Question: I am working on this <URL>.
I already convert the sentiment from numeric to its character description (i.e. 0 will be Neutral, 1 will be Pro, -1 will be Anti)
'''
import pandas as pd
import seaborn as sns
import matplotlib.pyplot as plt
tweets_df = pd.read_csv('twitter_sentiment_data.csv')
tweets_df.loc[tweets_df['sentiment'] == 0, 'twt_sentiment'] = 'Neutral'
tweets_df.loc[tweets_df['sentiment'] == -1, 'twt_sentiment'] = 'Anti'
tweets_df.loc[tweets_df['sentiment'] == 1, 'twt_sentiment'] = 'Pro'
tweets_df = tweets_df.drop(['sentiment'], axis=1)
# display(tweets_df.head())
message tweetid twt_sentiment
0 @tiniebeany climate change is an interesting hustle as it was global warming but the planet stopped warming for 15 yes while the suv boom 792927353886371840 Anti
1 RT @NatGeoChannel: Watch #BeforeTheFlood right here, as @LeoDiCaprio travels the world to tackle climate change https://toco/LkDehj3tNn htt... 793124211518832641 Pro
2 Fabulous! Leonardo #DiCaprio's film on #climate change is brilliant!!! Do watch. https://toco/7rV6BrmxjW via @youtube 793124402388832256 Pro
3 RT @Mick_Fanning: Just watched this amazing documentary by leonardodicaprio on climate change. We all think this... https://toco/kNSTE8K8im 793124635873275904 Pro
4 RT @cnalive: Pranita Biswasi, a Lutheran from Odisha, gives testimony on effects of climate change &amp; natural disasters on the po... 793125156185137153 NaN
'''
I want to create a graph with subplot that show the sentiment in value and percentage. The code I tried:
'''
sns.set(font_scale=1.5)
style.use("seaborn-poster")
fig, axes = plt.subplots(1, 2, figsize=(20, 10), dpi=100)
sns.countplot(tweets_df["twt_sentiment"], ax=axes[0])
labels = list(tweets_df["twt_sentiment"].unique())
axes[1].pie(tweets_df["twt_sentiment"].value_counts(),
autopct="%1.0f%%",
labels=labels,
startangle=90,
explode=tuple([0.1] * len(labels)))
fig.suptitle("Distribution of Tweets", fontsize=20)
plt.show()
'''
The result is not what I wanted as the pie chart label is wrong.

After using sort=False in value_counts, the pie chart looks like this:
<URL>
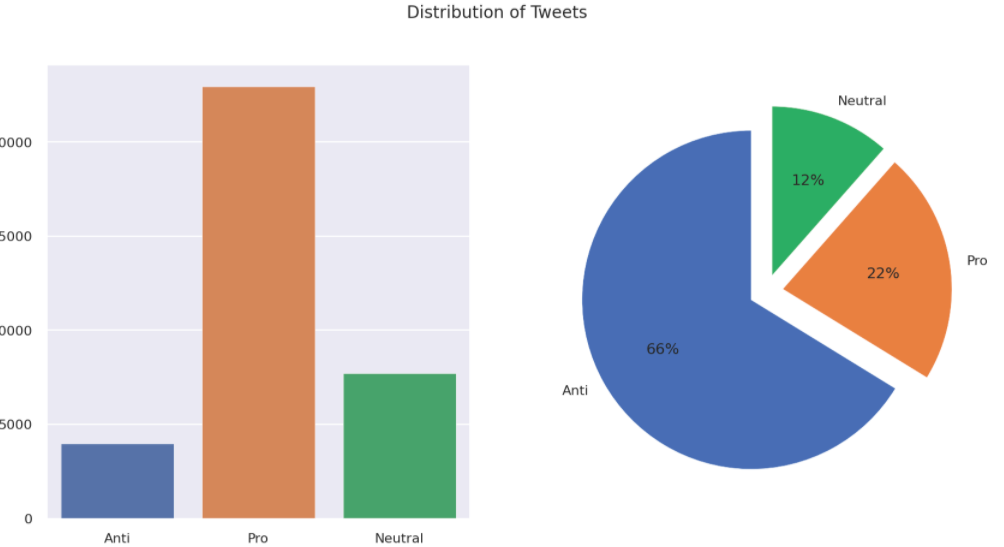
Answer: - 'labels = list(tweets_df["twt_sentiment"].unique())''tweets_df.twt_sentiment.value_counts()''.value_counts()'-
'''
import pandas as pd
import matplotlib.pyplot as plt
tweets_df = pd.read_csv('data/kaggle/twitter_climate_change_sentiment/twitter_sentiment_data.csv')
tweets_df.loc[tweets_df['sentiment'] == -1, 'twt_sentiment'] = 'Anti'
tweets_df.loc[tweets_df['sentiment'] == 1, 'twt_sentiment'] = 'Pro'
tweets_df.loc[tweets_df['sentiment'] == 0, 'twt_sentiment'] = 'Neutral'
# assign value_counts to a variable; this is a pandas.Series
vc = tweets_df.twt_sentiment.value_counts()
# assign the value_counts index as the labels
labels = vc.index
# custom colors
colors = ['tab:blue', 'tab:orange', 'tab:green']
fig, axes = plt.subplots(1, 2, figsize=(10, 5), dpi=100)
# plot the pandas.Series directly with pandas.Series.plot
p1 = vc.plot(kind='bar', ax=axes[0], color=colors, rot=0, xlabel='Tweet Sentiment', width=.75)
# add count label
axes[0].bar_label(p1.containers[0], label_type='center')
# add percent labels
blabels = [f'{(v / vc.sum())*100:0.0f}%' for v in vc]
axes[0].bar_label(p1.containers[0], labels=blabels, label_type='edge')
# make space at the top of the bar plot
axes[0].margins(y=0.1)
# add the pie plot
axes[1].pie(vc, labels=labels, autopct="%1.0f%%", startangle=90, explode=tuple([0.1] * len(labels)), colors=colors)
fig.suptitle("Distribution of Tweets", fontsize=20)
plt.show()
'''
<URL>